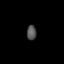
Tissue: lung
Cell type: Myeloid cells
Senescence score: 0.6142
Nuclear area (px): 138
Mean DAPI intensity: 83.536